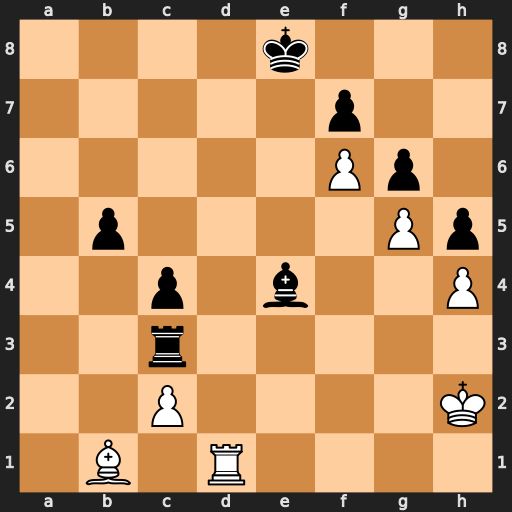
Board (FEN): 4k3/5p2/5Pp1/1p4Pp/2p1b2P/2r5/2P4K/1B1R4
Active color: w
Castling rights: -
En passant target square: -
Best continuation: Re1 Kd8 Rxe4